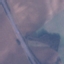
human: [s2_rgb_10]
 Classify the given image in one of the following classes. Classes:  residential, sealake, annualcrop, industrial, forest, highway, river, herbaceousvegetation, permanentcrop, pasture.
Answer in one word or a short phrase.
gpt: Highway